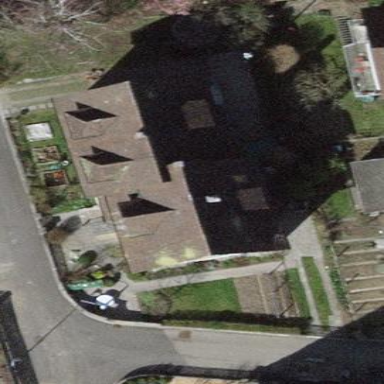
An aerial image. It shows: Semidetached house.